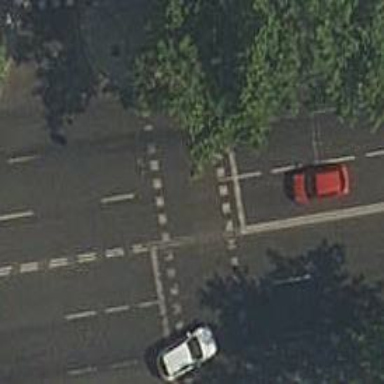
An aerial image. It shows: Road with traffic signals.